Field crop: maize
Growth stage: 2
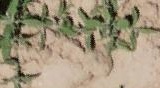
Species: atriplex